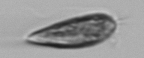
Label: Prorocentrum_triestinum